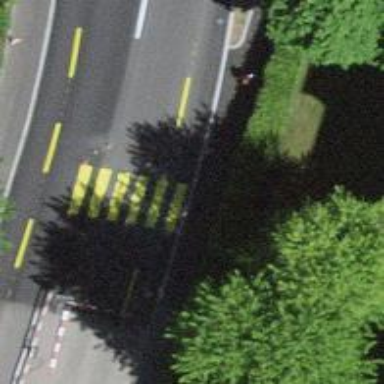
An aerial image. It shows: Sidewalk.